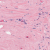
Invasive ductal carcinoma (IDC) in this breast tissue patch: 0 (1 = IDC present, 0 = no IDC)